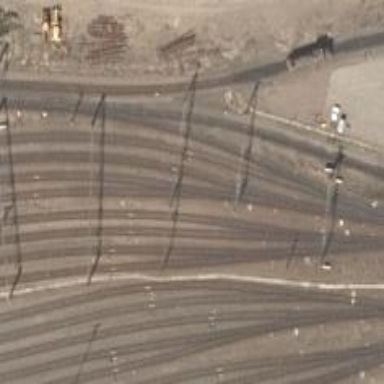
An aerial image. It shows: Railway signal.